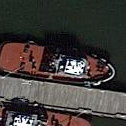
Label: Towing_vessel